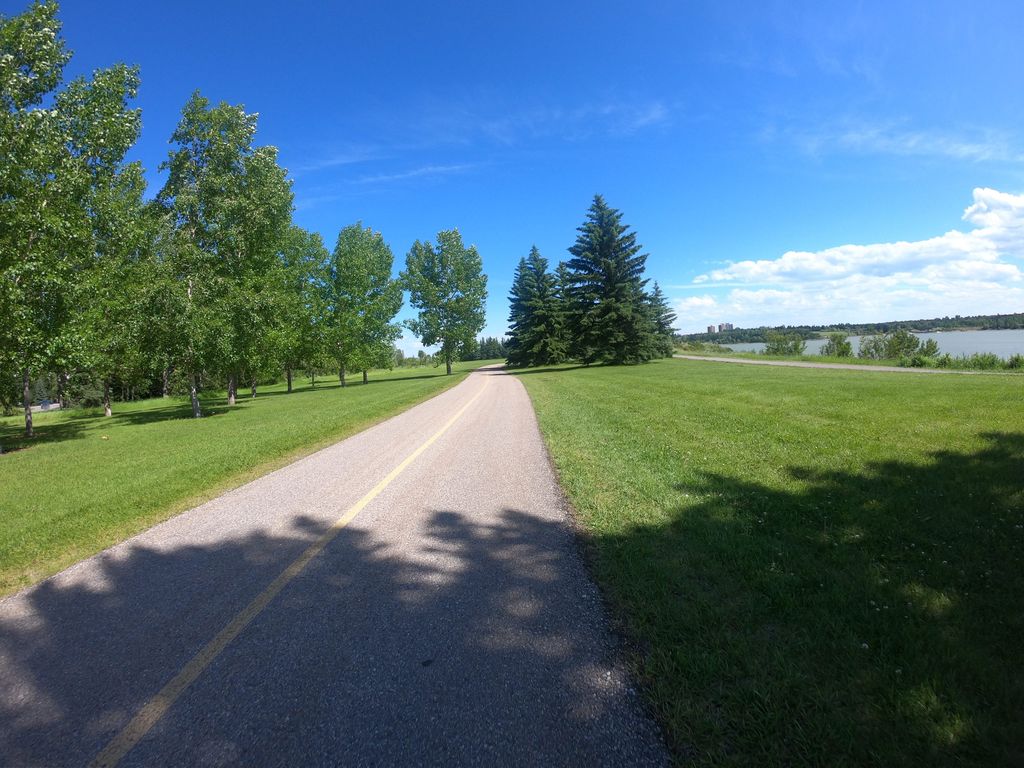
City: calgary